Question: Currently working on an app, which has a MainActivity with a Fragment that contains multiple buttons. I cannot start another activity when clicking on the buttons.
I keep getting an error here saying
> java.lang.IllegalArgumentException: No view found for id 0x7f090057
for fragment

I have two classes; a NavigationDrawer class (my MainActivity)
And a class named StartingFragment (which I want to be the main view when the drawer is closed/not active).
Here is the code that the error seems to refer to (from NavDrawer.java):
'''
/** Swaps fragments in the main content view */
/** Starts an Activity when item is clicked */
private void selectItem(int position) {
// Create a new fragment and specify the tea type
// to show based on position
Fragment fragment = new StartingFragment();
Bundle args = new Bundle();
args.putInt(StartingFragment.TEA_TYPE_POS, position);
fragment.setArguments(args);
// Insert the fragment by replacing any existing fragment
FragmentManager fragManager = getFragmentManager();
fragManager.beginTransaction().replace(R.id.fragment_replace, fragment)
.commit();
// Highlight the selected item, update the title, and close the drawer
mDrawerList.setItemChecked(position, true);
setTitle(navDrawerTitles[position]);
navDrawerLayout.closeDrawer(mDrawerList);
}
'''
I looked at this question here:
<URL> and I see that should be of the , which is the case here.
I also posted a very similar question a few days ago, although previously the app would just crash from the start; now it crashes on Button/AlertDialog clicks
However, I don't know what to adjust in my code.
Logcat Text:
> 01-02 17:16:13.642: E/AndroidRuntime(26814): FATAL
EXCEPTION: main 01-02 17:16:13.642: E/AndroidRuntime(26814): Process:
com.fv4.tea.teatime.first, PID: 26814 01-02 17:16:13.642:
E/AndroidRuntime(26814): java.lang.RuntimeException: Unable to start
activity
ComponentInfo{com.fv4.tea.teatime.first/com.fv4.teatime.tea.app.OolongTeaActivity}:
java.lang.IllegalArgumentException: No view found for id 0x7f090057
(com.fv4.tea.teatime.first:id/fragment_replace) for fragment
StartingFragment{41c95b40 #0 id=0x7f090057} 01-02 17:16:13.642:
E/AndroidRuntime(26814): at
android.app.ActivityThread.performLaunchActivity(ActivityThread.java:2212)
01-02 17:16:13.642: E/AndroidRuntime(26814): at
android.app.ActivityThread.handleLaunchActivity(ActivityThread.java:2271)
01-02 17:16:13.642: E/AndroidRuntime(26814): at
android.app.ActivityThread.access$800(ActivityThread.java:144) 01-02
17:16:13.642: E/AndroidRuntime(26814): at
android.app.ActivityThread$H.handleMessage(ActivityThread.java:1205)
01-02 17:16:13.642: E/AndroidRuntime(26814): at
android.os.Handler.dispatchMessage(Handler.java:102) 01-02
17:16:13.642: E/AndroidRuntime(26814): at
android.os.Looper.loop(Looper.java:136) 01-02 17:16:13.642:
E/AndroidRuntime(26814): at
android.app.ActivityThread.main(ActivityThread.java:5146) 01-02
17:16:13.642: E/AndroidRuntime(26814): at
java.lang.reflect.Method.invokeNative(Native Method) 01-02
17:16:13.642: E/AndroidRuntime(26814): at
java.lang.reflect.Method.invoke(Method.java:515) 01-02 17:16:13.642:
E/AndroidRuntime(26814): at
com.android.internal.os.ZygoteInit$MethodAndArgsCaller.run(ZygoteInit.java:796)
01-02 17:16:13.642: E/AndroidRuntime(26814): at
com.android.internal.os.ZygoteInit.main(ZygoteInit.java:612) 01-02
17:16:13.642: E/AndroidRuntime(26814): at
dalvik.system.NativeStart.main(Native Method) 01-02 17:16:13.642:
E/AndroidRuntime(26814): Caused by:
java.lang.IllegalArgumentException: No view found for id 0x7f090057
(com.fv4.tea.teatime.first:id/fragment_replace) for fragment
StartingFragment{41c95b40 #0 id=0x7f090057} 01-02 17:16:13.642:
E/AndroidRuntime(26814): at
android.app.FragmentManagerImpl.moveToState(FragmentManager.java:882)
01-02 17:16:13.642: E/AndroidRuntime(26814): at
android.app.FragmentManagerImpl.moveToState(FragmentManager.java:1062)
01-02 17:16:13.642: E/AndroidRuntime(26814): at
android.app.BackStackRecord.run(BackStackRecord.java:684) 01-02
17:16:13.642: E/AndroidRuntime(26814): at
android.app.FragmentManagerImpl.execPendingActions(FragmentManager.java:1447)
01-02 17:16:13.642: E/AndroidRuntime(26814): at
android.app.Activity.performStart(Activity.java:5240) 01-02
17:16:13.642: E/AndroidRuntime(26814): at
android.app.ActivityThread.performLaunchActivity(ActivityThread.java:2178)
01-02 17:16:13.642: E/AndroidRuntime(26814): ... 11 more
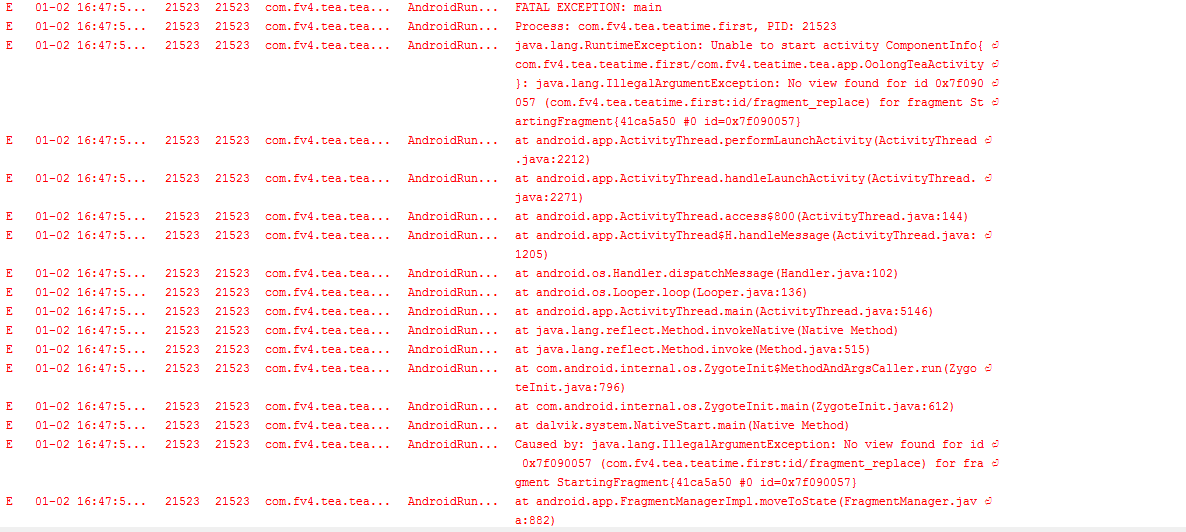
Answer: I just fixed the issue! I was writing 'extends NavigationDrawer' on all of my classes, and so when I changed it to 'extends Activity', that fixed the problem, and now everything is working smoothly. All set now.